Question: I've got a list item which has these elements :
- - -
And I want them to look they do look above in this question all in one line or if the item gets too big break it nicely like this :
-
But instead my items look like this(screen shot) :

As you can see it doesn't look good. This is my html structure :
'''
<ul class="something">
<li>
<div style="width:auto; display:inline-block;">
<span>This is where super long text goes text goes</span>
</div>
</li>
</ul>
'''
'ul and li' don't have any style on them just those inherited from bootstrap css.
Which css do I use so that my list from the screen shot looks like the first one in this question?
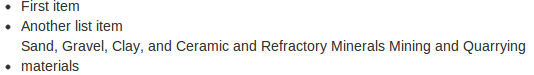
Answer: '''
<ul class="something">
<li>
This is where super long text goes text goes
</li>
</ul>
'''